Interaction volume radius: 10 \u00c5
Interaction volume height: 25 \u00c5
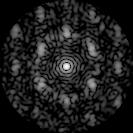
Disorder parameter: 0.5908